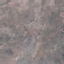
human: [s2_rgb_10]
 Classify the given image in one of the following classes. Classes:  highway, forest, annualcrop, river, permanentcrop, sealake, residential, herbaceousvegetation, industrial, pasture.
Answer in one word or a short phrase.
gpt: HerbaceousVegetation